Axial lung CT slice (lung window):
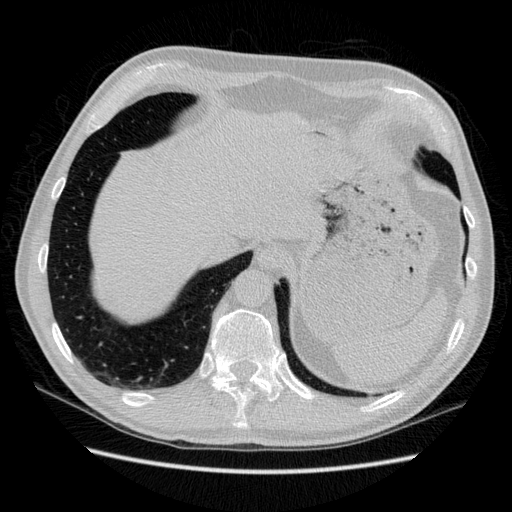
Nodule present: no